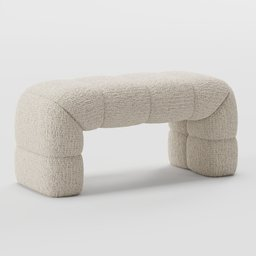
Label: furniture